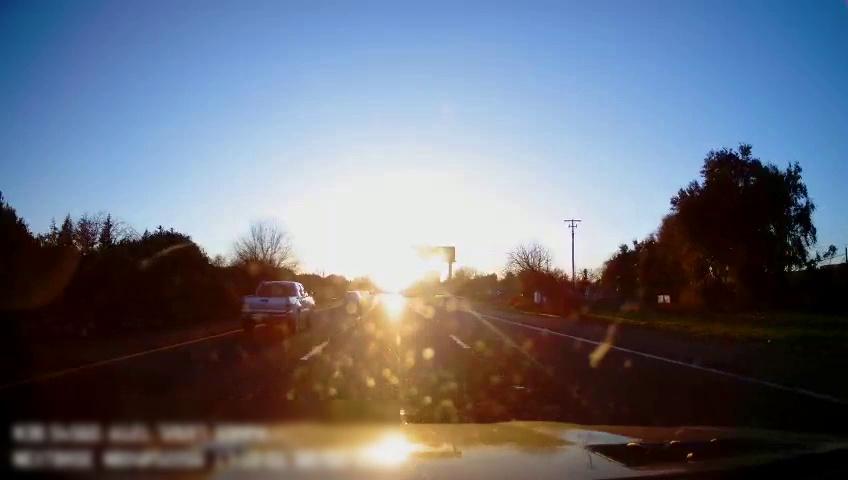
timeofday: Day
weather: Sunny
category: Drivable Space
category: Vehicles | SUV
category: Vehicles | Truck
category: Lanes | Alternate Lane
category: Lanes | Current Lane
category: Lanes | Current Lane
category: Lanes | Alternate Lane
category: Traffic | Signs